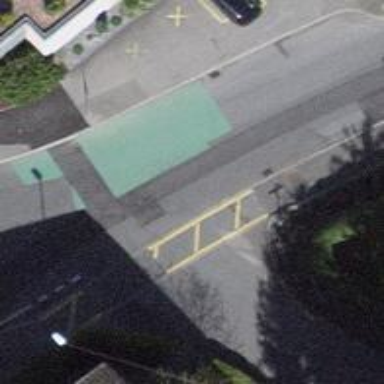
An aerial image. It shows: Marked footway crossing with surface markings.